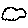
Label: cloud